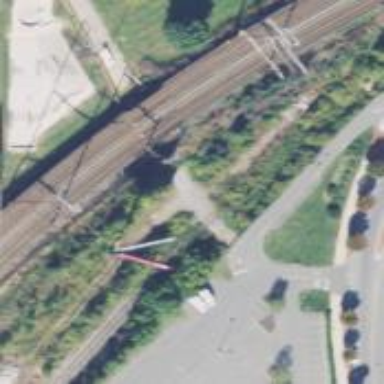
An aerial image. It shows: Level crossing along the railway.